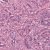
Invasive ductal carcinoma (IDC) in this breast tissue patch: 1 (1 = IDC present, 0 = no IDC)